Aerial crown-view tile of a tropical tree (Barro Colorado Island, Panama), acquired 20241112:
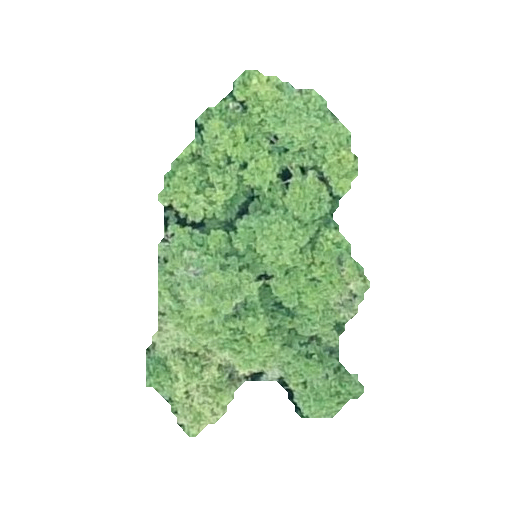
Species: Alseis blackiana
GBIF accepted scientific name: Alseis blackiana
Crown area: 89.009 m²